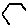
Label: hexagon